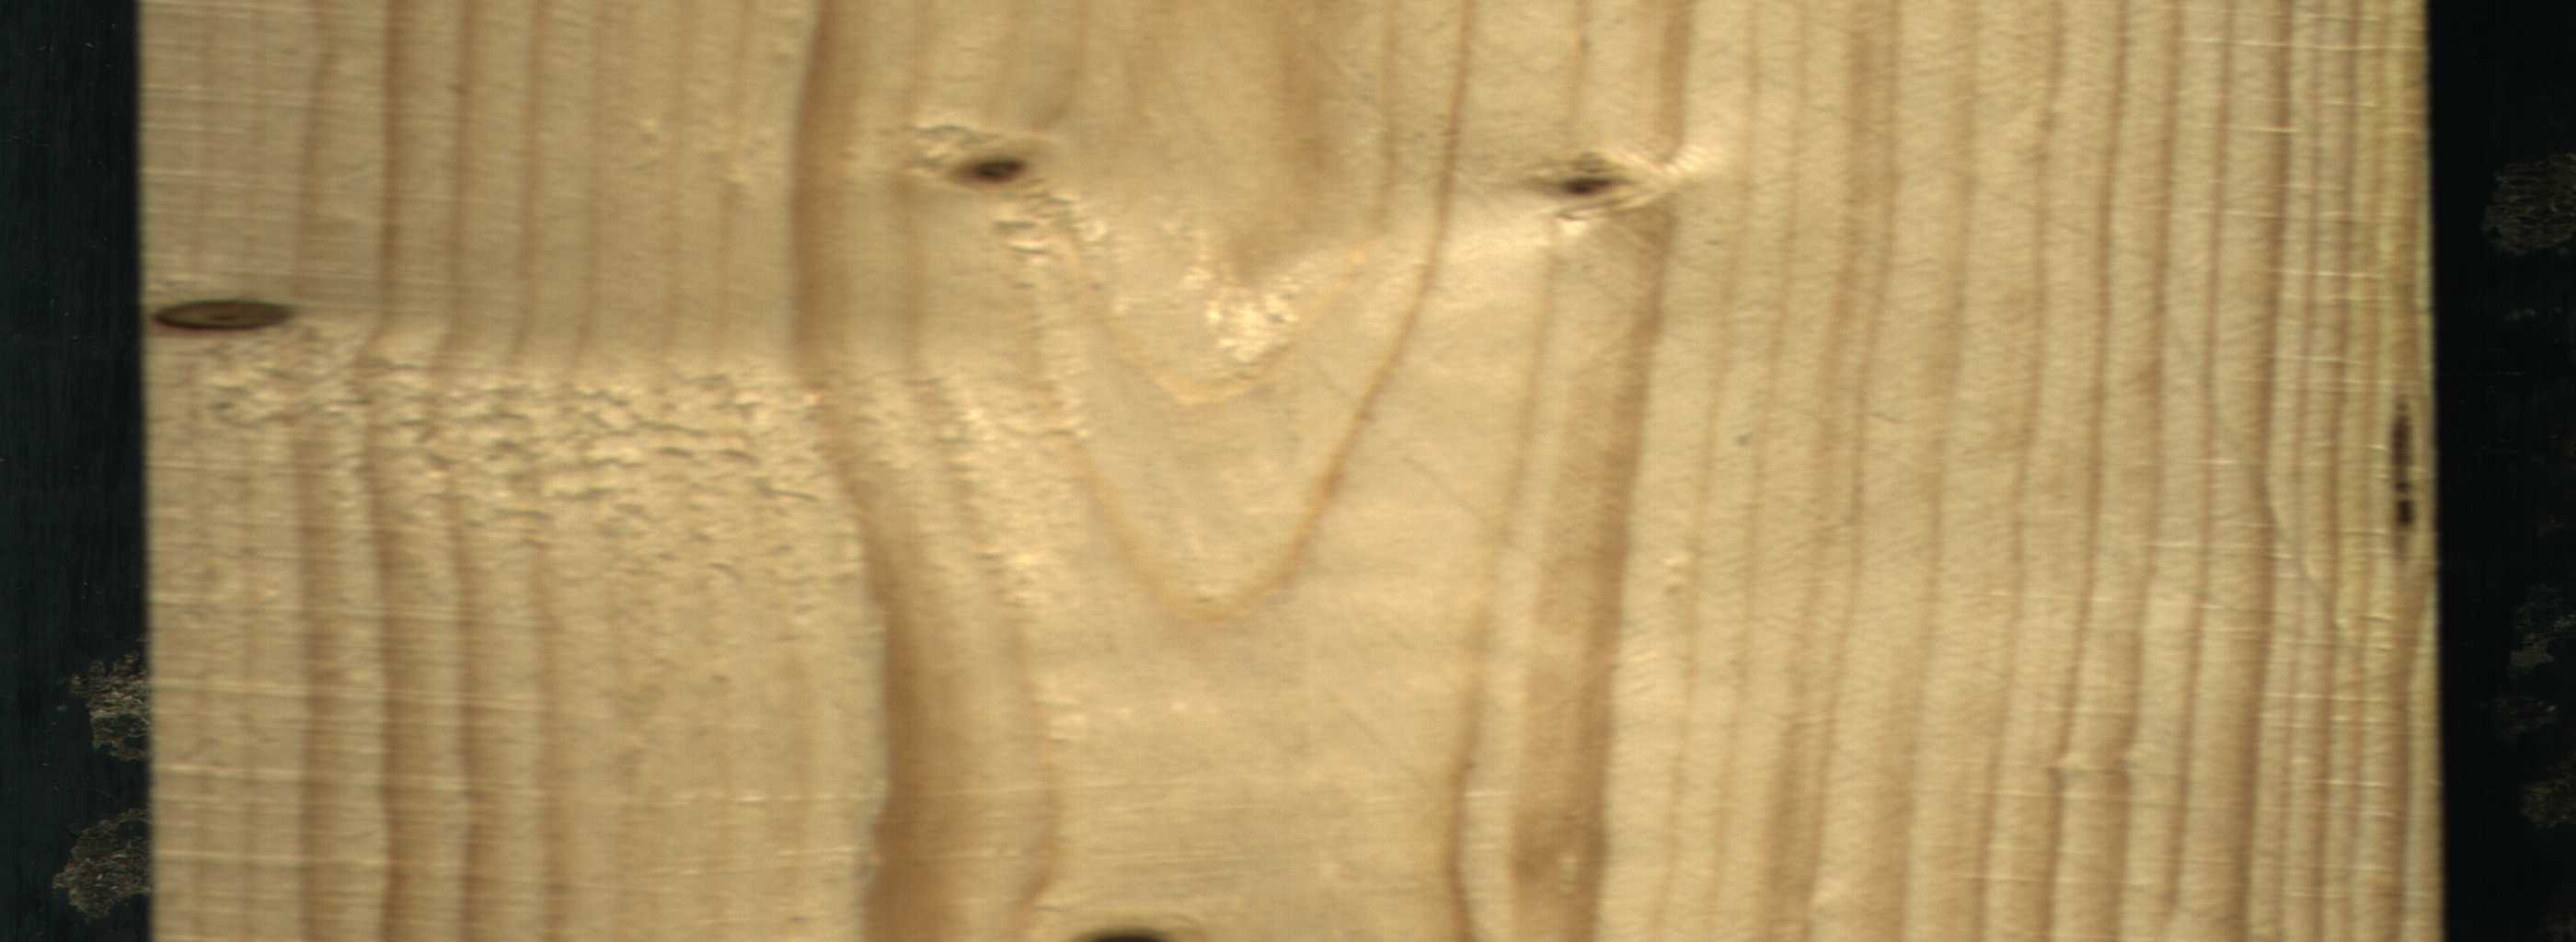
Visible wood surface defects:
resin
Dead_Knot
Dead_Knot
Live_Knot
Live_Knot